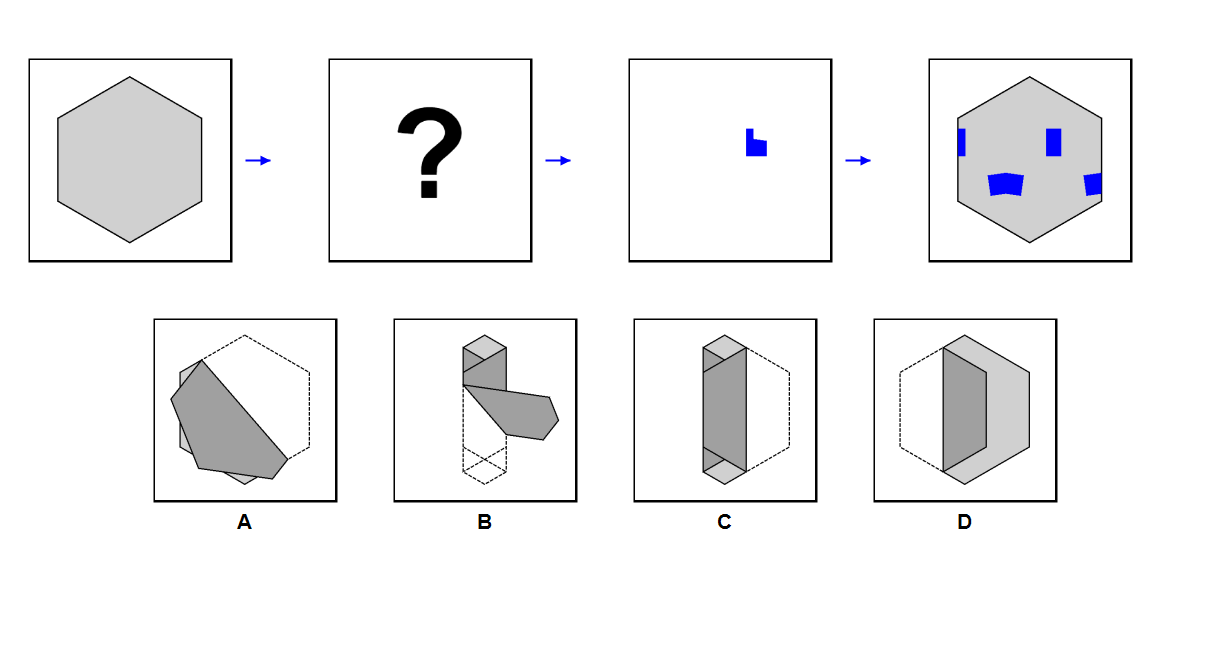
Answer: A